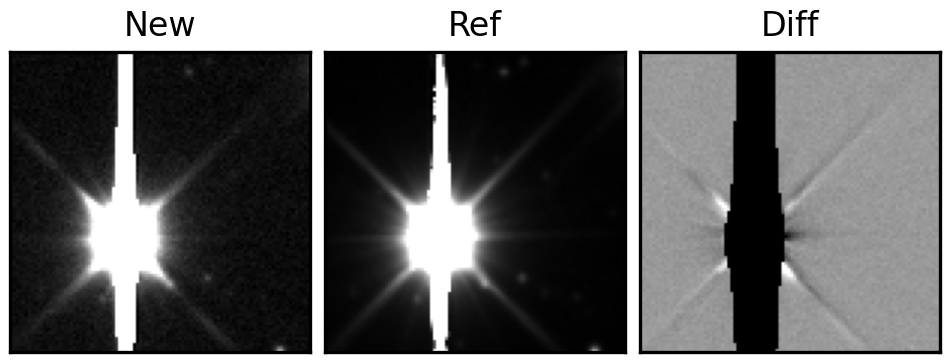
Label: bogus